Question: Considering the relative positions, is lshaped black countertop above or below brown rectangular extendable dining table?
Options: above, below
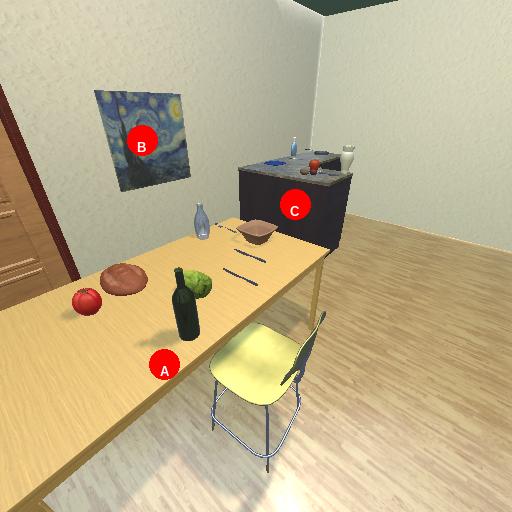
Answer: above